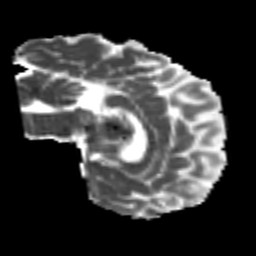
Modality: MD
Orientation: sagittal
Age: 20
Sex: male
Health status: healthy
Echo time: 0.074 s